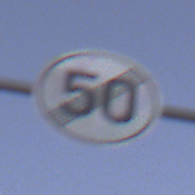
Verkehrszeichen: EndeGeschwindigkeit50
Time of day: Dusk
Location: Outdoor (Nature)
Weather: Clear
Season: NotSpecified
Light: Natural